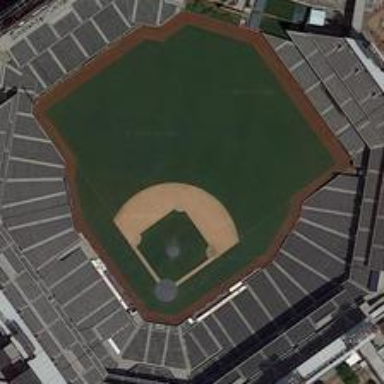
The majestic polygonal baseball field can contain tens of thousands of audiences .